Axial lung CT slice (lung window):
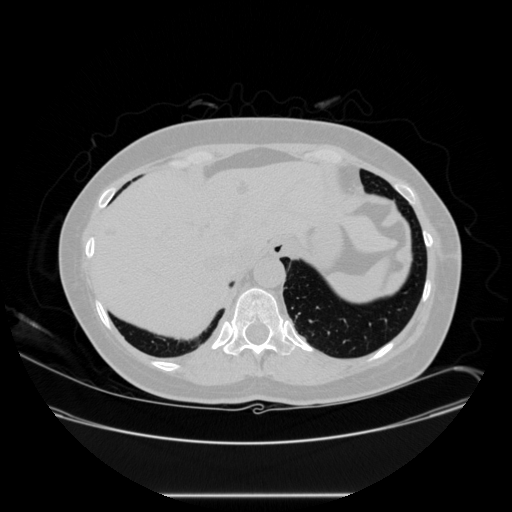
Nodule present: no